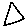
Label: triangle